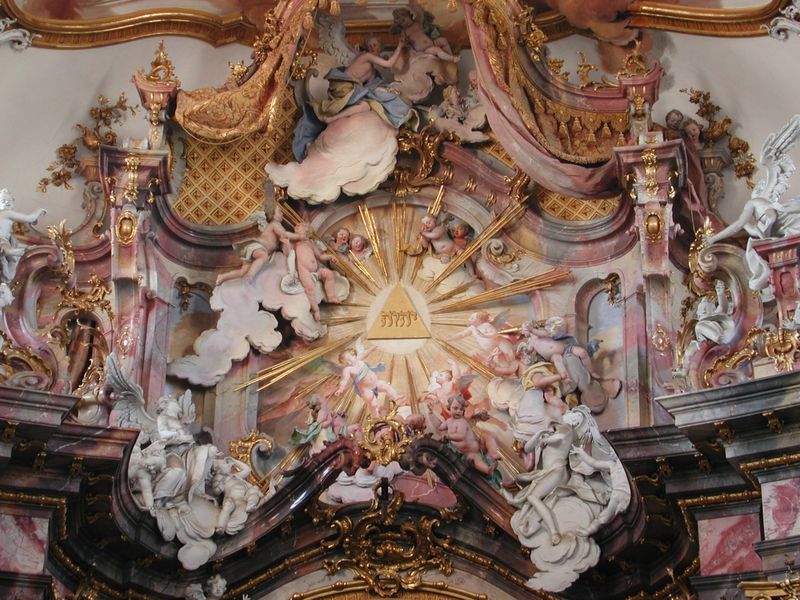
Titel: Ottobeuren, Klosterkirche
Künstler: Christoph Vogt
Standort: Ottobeuren, Klosterkirche (EU - D - Bayern)
Schlagwörter: blau, gott, wolken, dreieck, menschen, grau, marmor, schmuck, weiss, wand, architektur, barock, kirche, sonne, gewand, gold, rokoko, rosa, engel, putto, schrift, figuren, kartusche, detail, verzierung, stuck, vasen, innenansicht, plastik, dom, strahlen, mosaik, altar, verziert, jesus, baldachin, heilige, fresko, pyramide, putti, sakral, dreifaltigkeit, hebräisch, puten, templer, rockoko, auge gottes, rocaile, auge gotter, name gottes